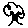
Label: tree